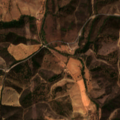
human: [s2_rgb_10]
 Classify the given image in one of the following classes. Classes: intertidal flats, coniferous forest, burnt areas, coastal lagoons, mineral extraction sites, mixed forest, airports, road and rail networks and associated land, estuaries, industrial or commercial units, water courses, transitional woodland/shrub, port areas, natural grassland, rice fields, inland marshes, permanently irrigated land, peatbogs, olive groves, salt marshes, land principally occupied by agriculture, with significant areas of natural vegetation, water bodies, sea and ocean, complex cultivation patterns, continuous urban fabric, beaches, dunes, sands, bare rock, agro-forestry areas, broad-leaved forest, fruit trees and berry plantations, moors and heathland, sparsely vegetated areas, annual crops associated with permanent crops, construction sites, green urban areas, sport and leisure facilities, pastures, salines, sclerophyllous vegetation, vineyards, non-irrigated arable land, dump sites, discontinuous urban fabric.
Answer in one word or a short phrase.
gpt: land principally occupied by agriculture, with significant areas of natural vegetation, broad-leaved forest, sclerophyllous vegetation, transitional woodland/shrub